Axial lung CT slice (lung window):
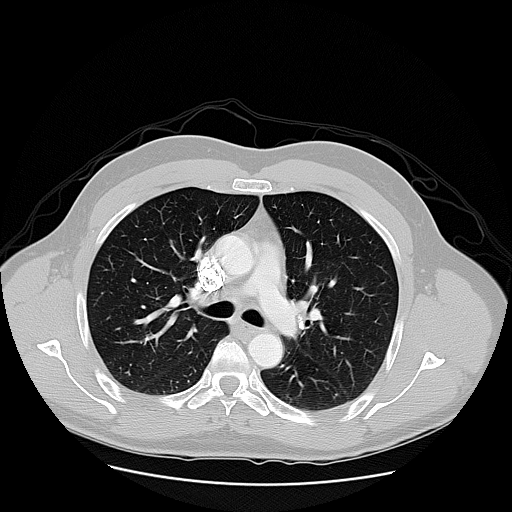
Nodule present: no